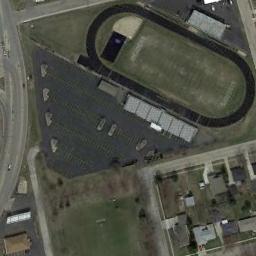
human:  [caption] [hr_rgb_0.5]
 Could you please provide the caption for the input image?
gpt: Track and field are next to lawns, Roads and residential areas .

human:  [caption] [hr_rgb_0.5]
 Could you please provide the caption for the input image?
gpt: The ground track field is next to some houses arranged neatly and a lawn is next to the ground track field .

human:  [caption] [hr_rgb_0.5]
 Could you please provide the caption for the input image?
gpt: There are many buildings next to the ground track field .

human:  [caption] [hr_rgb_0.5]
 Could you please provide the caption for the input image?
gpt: There is a track and field on the green field .

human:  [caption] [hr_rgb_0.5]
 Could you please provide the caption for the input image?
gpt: A ground track field with a black track beside a parking lot .